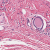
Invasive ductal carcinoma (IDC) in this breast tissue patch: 1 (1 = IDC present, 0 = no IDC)